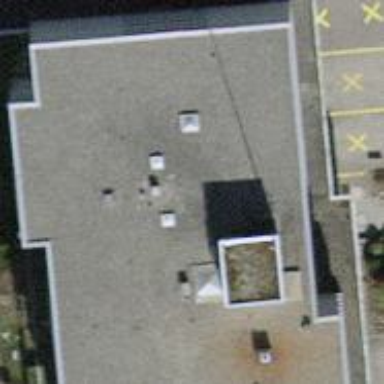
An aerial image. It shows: Healthcare clinic.